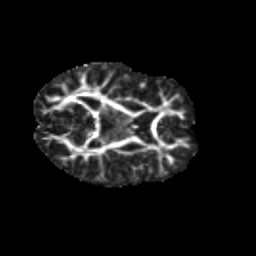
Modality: FA
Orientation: axial
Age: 9
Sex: female
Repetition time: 9.4 s
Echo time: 0.089 s